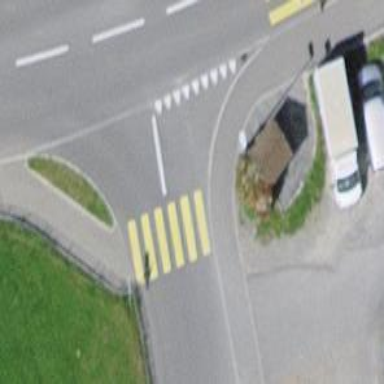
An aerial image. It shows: Uncontrolled zebra crossing with zebra markings.